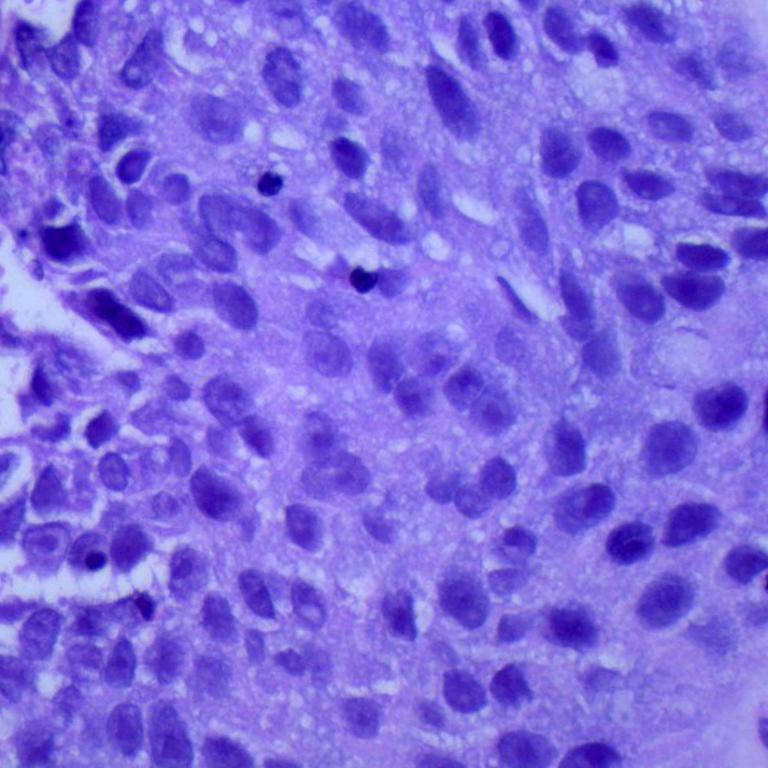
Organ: lung
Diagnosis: squamous carcinomas